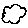
Label: cloud